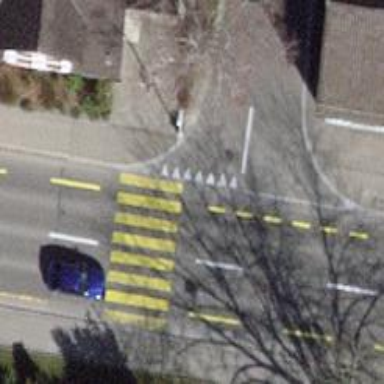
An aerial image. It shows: Marked crossing on footway.